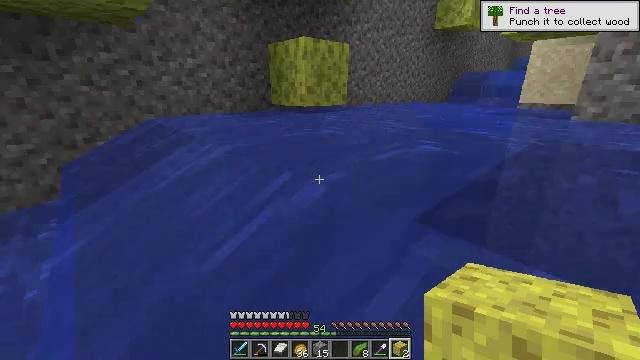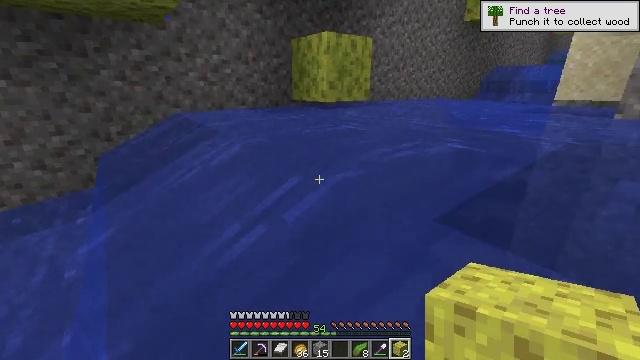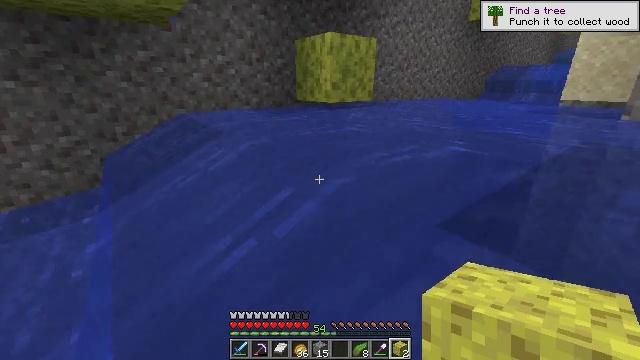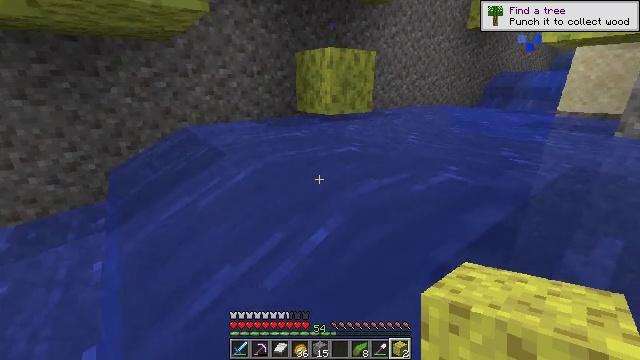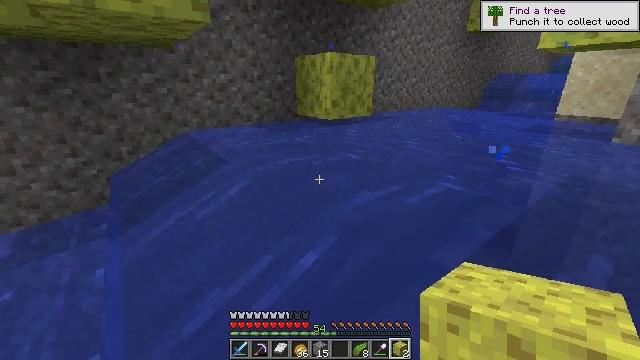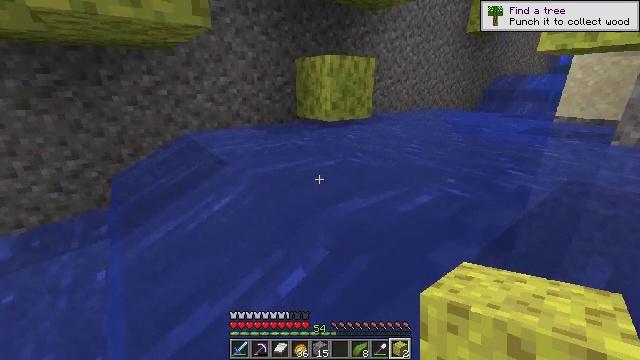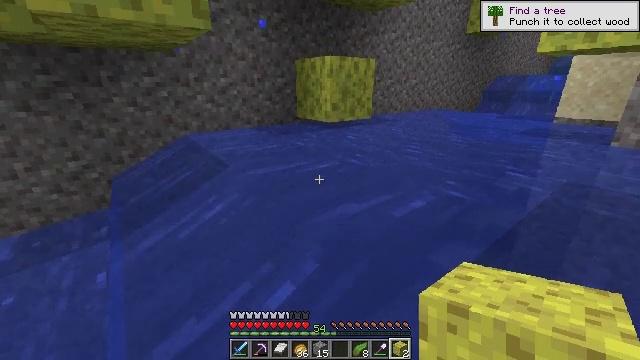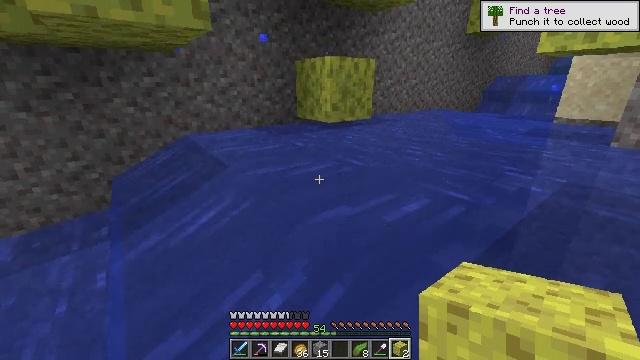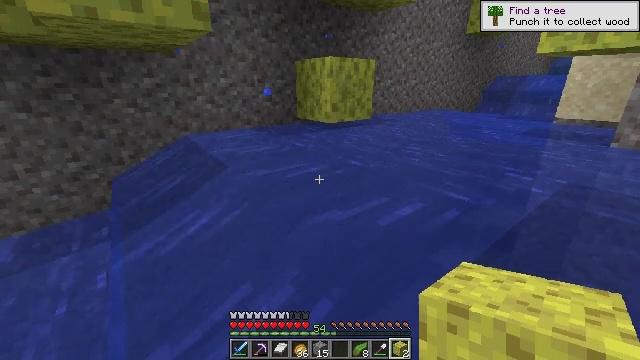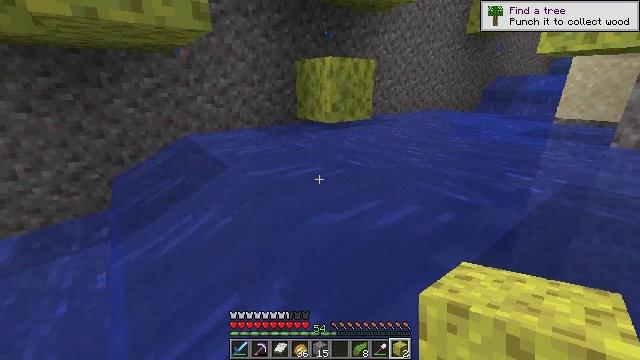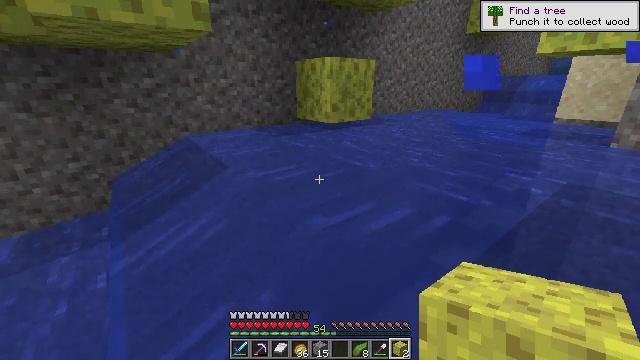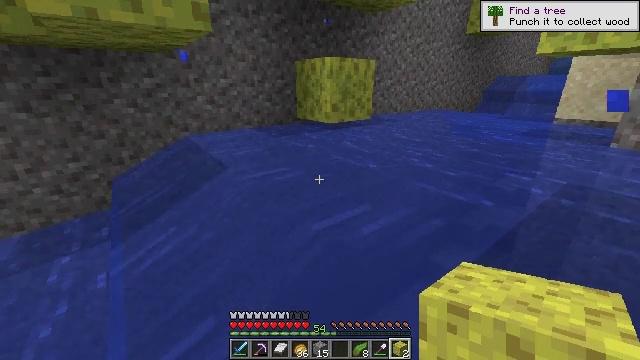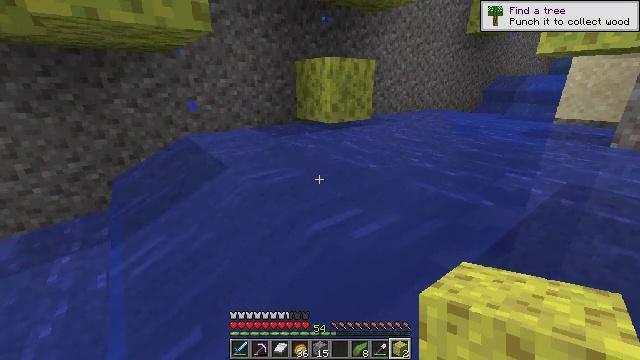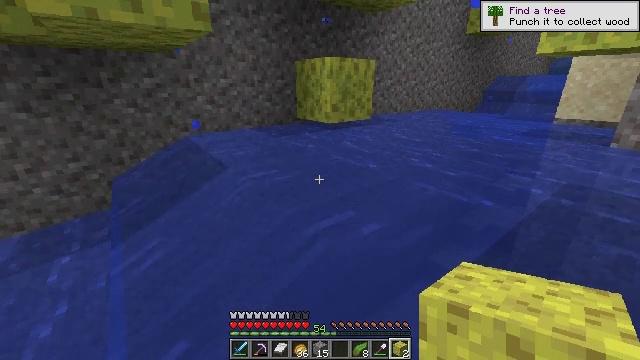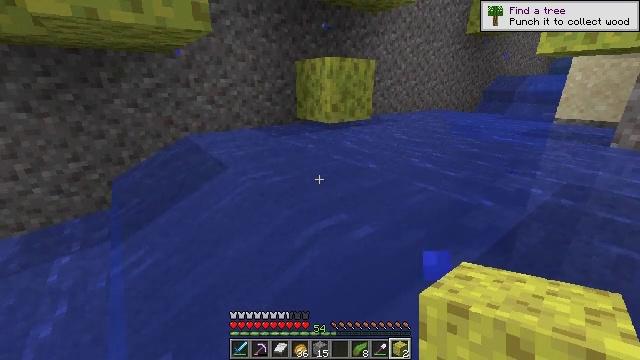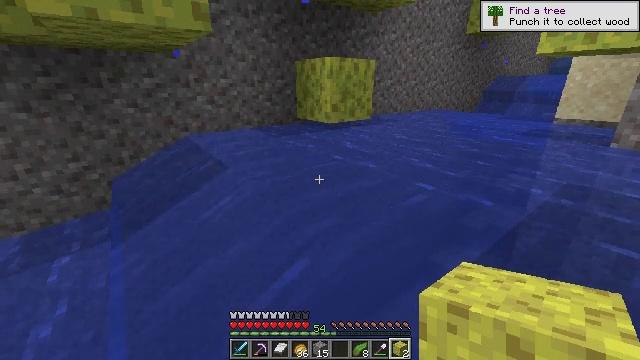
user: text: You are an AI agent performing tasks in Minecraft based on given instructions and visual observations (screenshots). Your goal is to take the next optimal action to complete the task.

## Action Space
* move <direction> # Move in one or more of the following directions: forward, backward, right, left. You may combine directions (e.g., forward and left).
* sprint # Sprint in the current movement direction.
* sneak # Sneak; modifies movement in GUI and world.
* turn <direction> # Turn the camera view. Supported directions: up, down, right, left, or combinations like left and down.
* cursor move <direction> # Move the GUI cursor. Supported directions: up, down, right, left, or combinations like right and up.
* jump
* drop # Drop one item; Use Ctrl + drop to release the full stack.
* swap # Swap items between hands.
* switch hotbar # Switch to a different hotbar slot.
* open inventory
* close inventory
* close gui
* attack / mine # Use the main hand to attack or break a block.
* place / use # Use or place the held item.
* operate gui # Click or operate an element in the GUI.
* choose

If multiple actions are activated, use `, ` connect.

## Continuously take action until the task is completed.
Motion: motion action
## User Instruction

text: Break the wet sponge block.
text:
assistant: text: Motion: turn left
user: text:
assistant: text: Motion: no_op
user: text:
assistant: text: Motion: no_op
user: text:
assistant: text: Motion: no_op
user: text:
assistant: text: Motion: no_op
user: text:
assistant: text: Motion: no_op
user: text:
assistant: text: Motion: no_op
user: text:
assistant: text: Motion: no_op
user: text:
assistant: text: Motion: no_op
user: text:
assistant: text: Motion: no_op
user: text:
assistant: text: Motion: no_op
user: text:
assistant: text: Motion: no_op
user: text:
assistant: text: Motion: no_op
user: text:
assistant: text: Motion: no_op
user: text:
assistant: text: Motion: no_op
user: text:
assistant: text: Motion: no_op
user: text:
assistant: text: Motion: no_op
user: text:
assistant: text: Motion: no_op
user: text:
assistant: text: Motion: no_op
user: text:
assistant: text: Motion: no_op
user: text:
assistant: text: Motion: no_op
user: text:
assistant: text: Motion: no_op
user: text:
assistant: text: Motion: turn right
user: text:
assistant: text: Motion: no_op
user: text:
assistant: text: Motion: no_op
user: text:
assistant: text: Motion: no_op
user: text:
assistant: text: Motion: no_op
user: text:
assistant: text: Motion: no_op
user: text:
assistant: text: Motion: no_op
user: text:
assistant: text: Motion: turn right